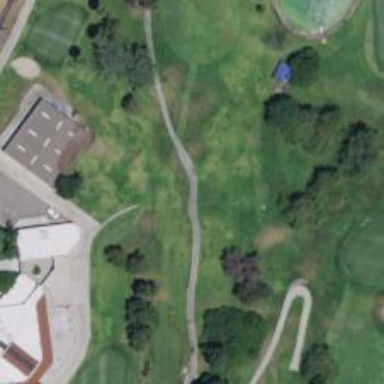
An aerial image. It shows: Golf cartpath that is also road path.